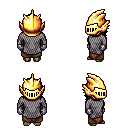
a pixel art fantasy rpg character, female body template, orc, green skin, chain mail, robe skirt, black long bangs hairstyle, gold helm, metal gloves, four views (front, back, left, right), 2x2 character sprite sheet, small pixel art, hard edges, no anti-aliasing